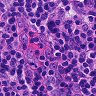
Metastatic tissue present: no